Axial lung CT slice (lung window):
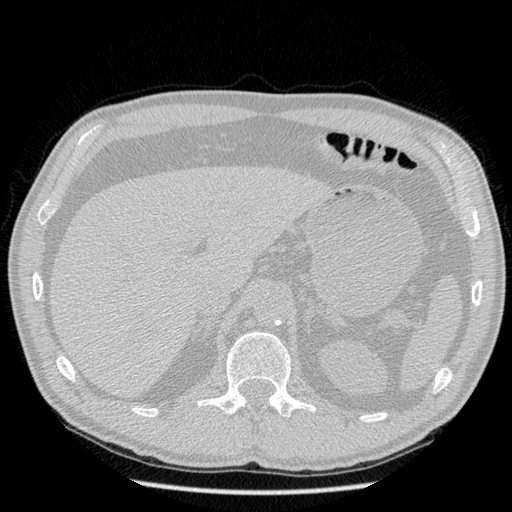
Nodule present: no